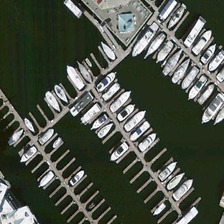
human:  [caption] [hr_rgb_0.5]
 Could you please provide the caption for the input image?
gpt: many boats are in a port near several buildings .

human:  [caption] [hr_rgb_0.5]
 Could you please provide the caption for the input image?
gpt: many boats are in a port near several buildings .

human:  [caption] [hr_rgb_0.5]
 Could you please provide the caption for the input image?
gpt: many boats are in a port near several buildings .

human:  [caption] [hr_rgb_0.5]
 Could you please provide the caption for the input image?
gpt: many boats are in a port near several buildings .

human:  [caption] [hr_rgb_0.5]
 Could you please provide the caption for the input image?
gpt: many boats are in a port near several buildings .